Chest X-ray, PA view. Patient: 43 years old, sex M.
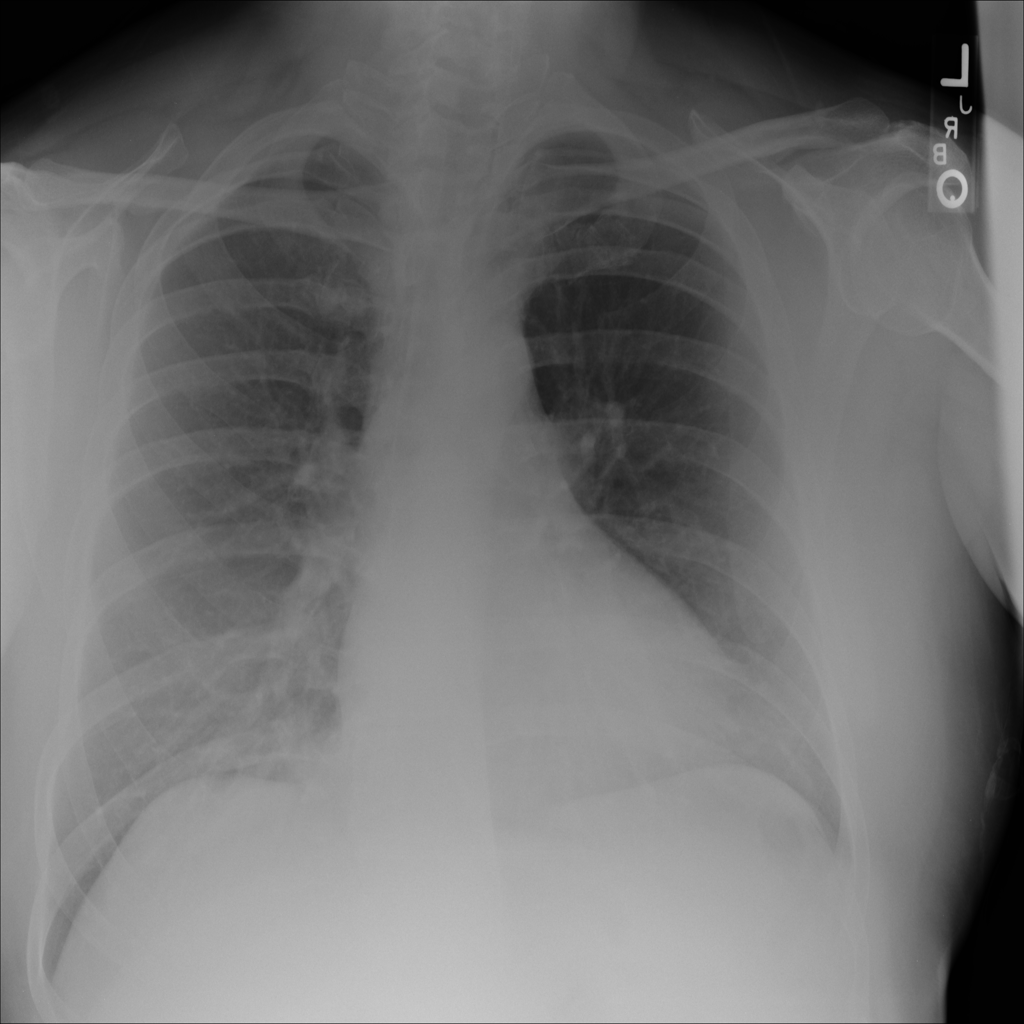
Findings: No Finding